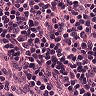
Metastatic tissue present: no